Question: I am a begineer at using svn and linux. I want to remove the test files from the repository URL. These files were added by the import command. Now when I remove these files from the local svn dir using the 'svn delete' command, it is done successfully. Now its time to perform the commit, here lies the problem,I enter the svn commit command and it displays the list of all the actions that need to be performed during the commit. Files which are to be added or deleted or whatever action has to be done. I get stuck here and I do not know what to do to complete the commit.

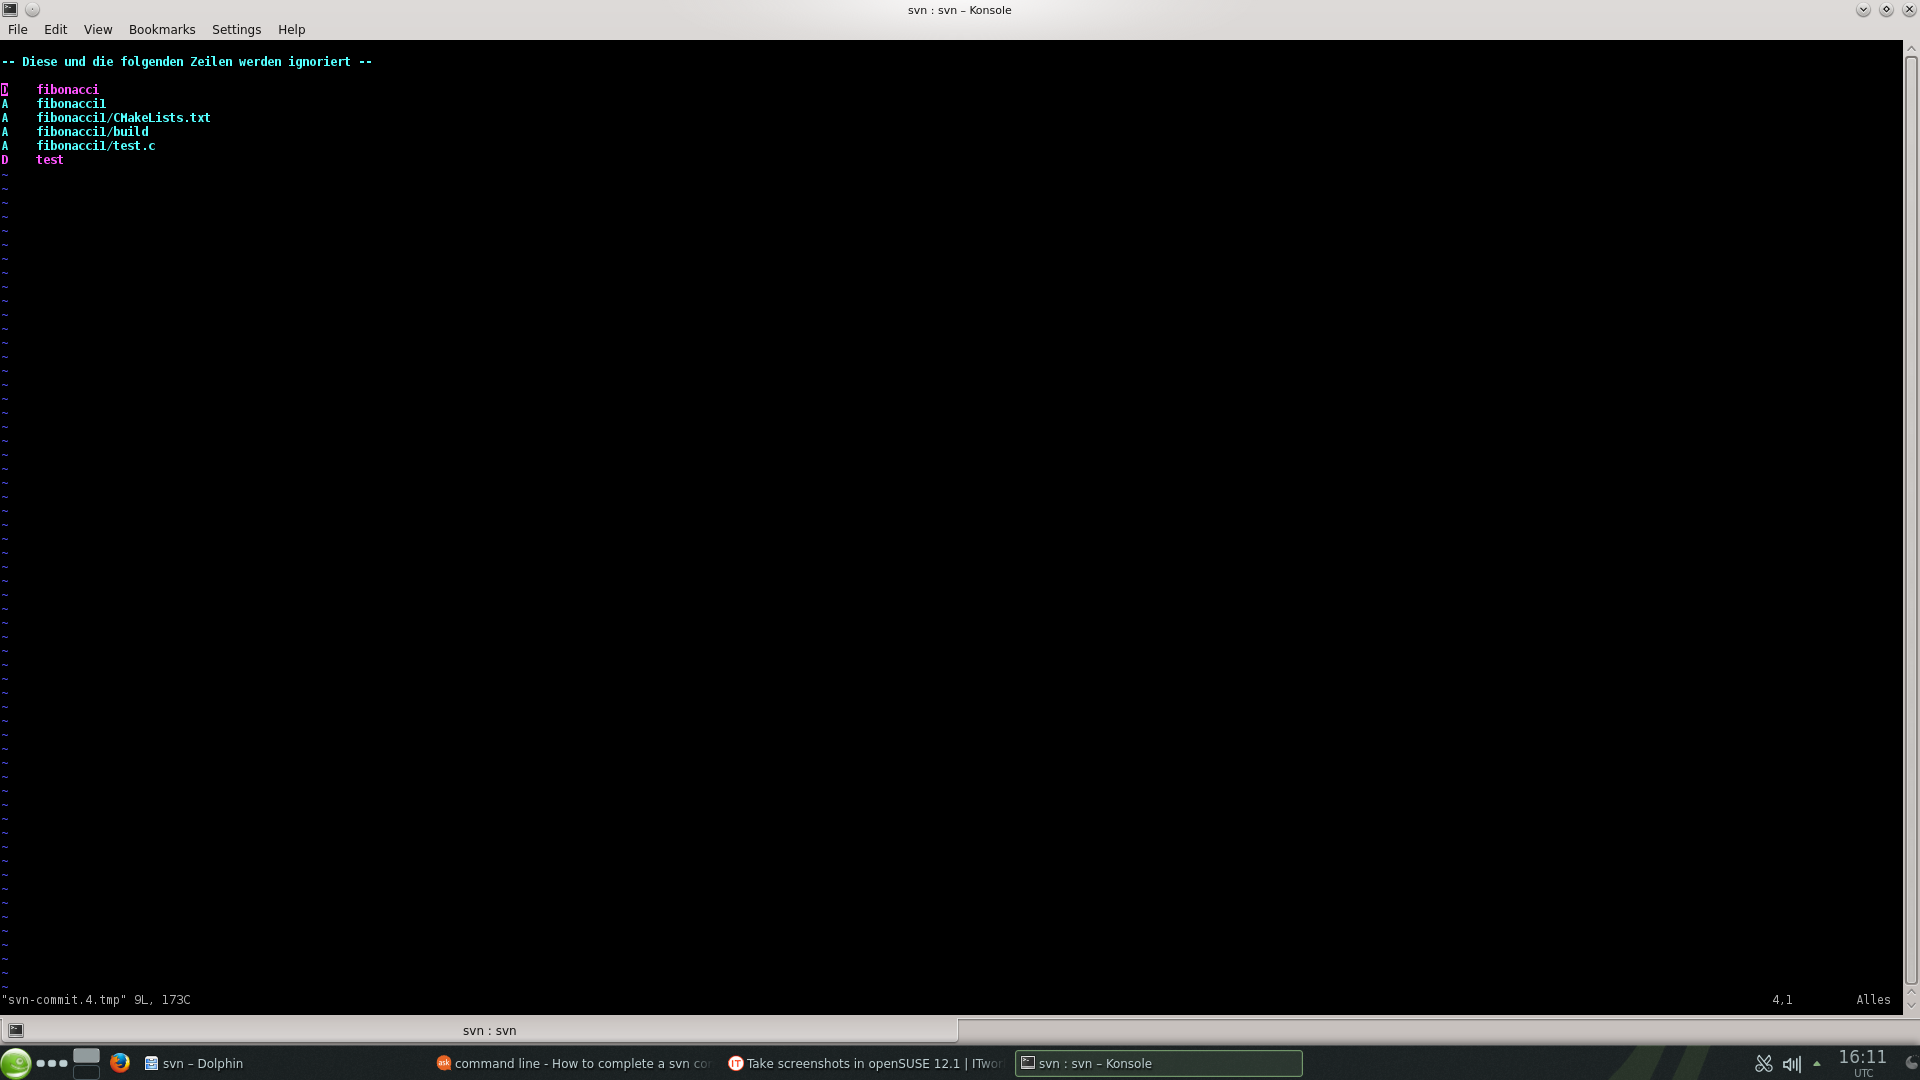
Answer: The 'svn commit' starts an editor where you can enter your commit message. After you entered the message, save and exit, and the commit is completed. If you exit without entering anything, Subversion will ask if you want to abort the commit or get back to editing the message.
Your screenshot looks like 'vim', the most awesomest editor for hackers. Press the 'i' key to enter into editing mode, enter your text, then press 'Escape' to get out of editing mode (back to command mode), and type ':wq' to save the file and exit (w = write, q = quit).
If you don't want Subversion to launch an editor when committing, you can enter the commit message on the command line, for example:
'''
svn commit -m 'deleted junk'
'''
This has the same effect as running 'svn commit', entering "deleted junk", and save and exit. The downside of this is that with this method you don't see the list of files that will be committed, which can be useful to avoid mistaken commits.